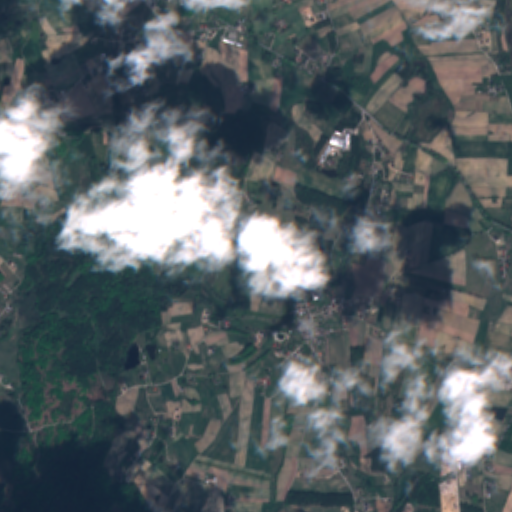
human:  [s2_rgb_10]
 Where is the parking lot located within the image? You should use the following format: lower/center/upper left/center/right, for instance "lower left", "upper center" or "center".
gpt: The parking lot is located in the upper center of the image.
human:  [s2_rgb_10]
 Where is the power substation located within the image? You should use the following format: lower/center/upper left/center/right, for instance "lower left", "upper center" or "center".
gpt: The power substation is located in the upper center of the image.
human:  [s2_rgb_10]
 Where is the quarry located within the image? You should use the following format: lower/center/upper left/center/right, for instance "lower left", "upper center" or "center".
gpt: The quarry is located in the lower right of the image.
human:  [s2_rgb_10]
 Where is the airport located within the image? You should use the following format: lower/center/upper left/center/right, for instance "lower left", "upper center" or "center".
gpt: There is no airport in the image.